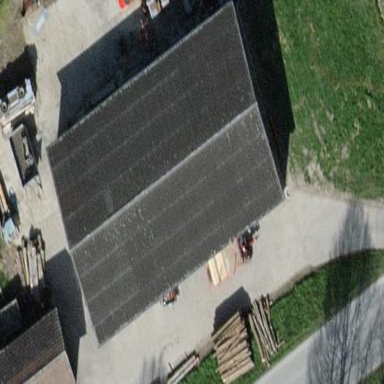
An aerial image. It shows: Gabled roof on farm auxiliary building.